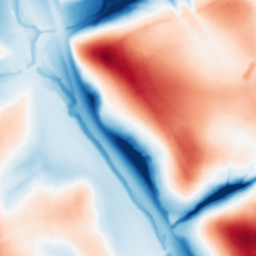
Category: multiscale
Decomposition family: dog_multiscale
Decomposition parameters: sigma_ratio: 2
n_scales: 5
base_sigma: 1
Upsampling method: bicubic
Upsampling parameters: scale: 8
Upsampling scale: 8